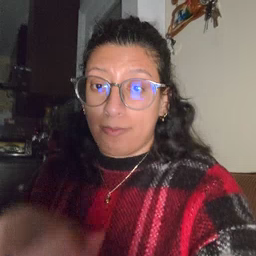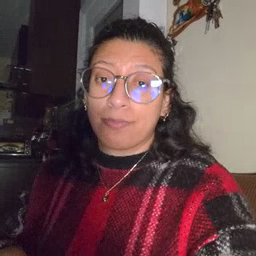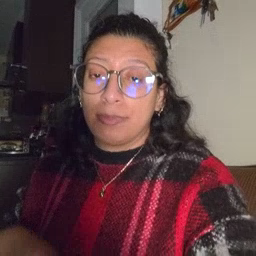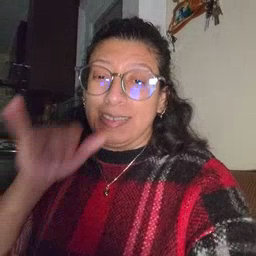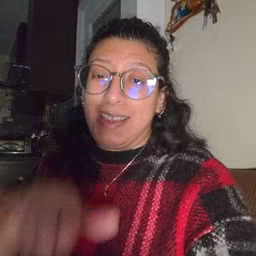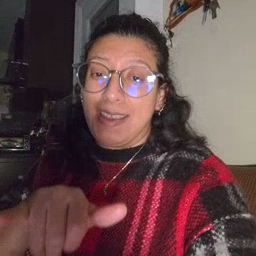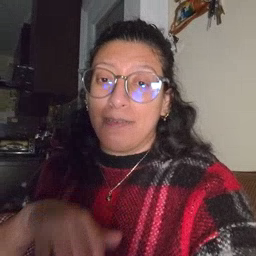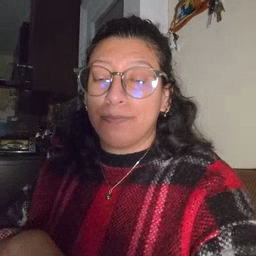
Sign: stay